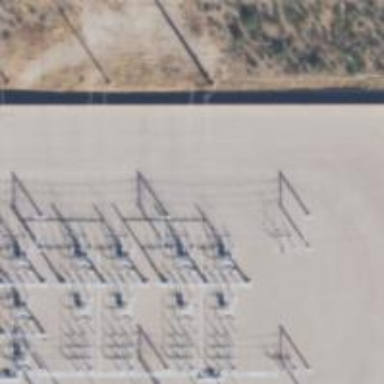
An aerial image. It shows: Switch used for power control.